The plot shows one second of acceleration measured on a rotor kit. What is the most likely rotor condition (normal, misalignment, unbalance, looseness)?
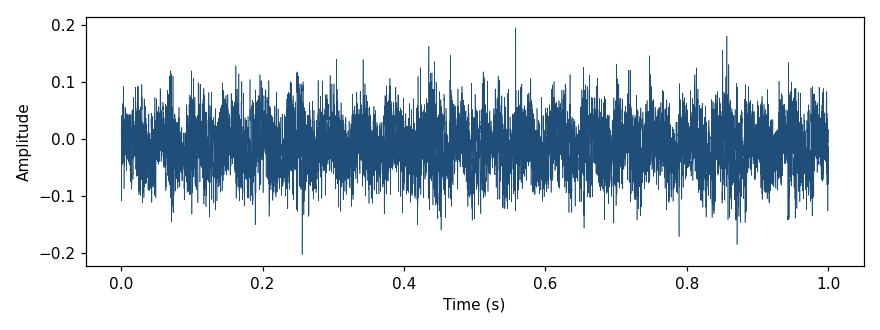
Answer: unbalance